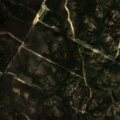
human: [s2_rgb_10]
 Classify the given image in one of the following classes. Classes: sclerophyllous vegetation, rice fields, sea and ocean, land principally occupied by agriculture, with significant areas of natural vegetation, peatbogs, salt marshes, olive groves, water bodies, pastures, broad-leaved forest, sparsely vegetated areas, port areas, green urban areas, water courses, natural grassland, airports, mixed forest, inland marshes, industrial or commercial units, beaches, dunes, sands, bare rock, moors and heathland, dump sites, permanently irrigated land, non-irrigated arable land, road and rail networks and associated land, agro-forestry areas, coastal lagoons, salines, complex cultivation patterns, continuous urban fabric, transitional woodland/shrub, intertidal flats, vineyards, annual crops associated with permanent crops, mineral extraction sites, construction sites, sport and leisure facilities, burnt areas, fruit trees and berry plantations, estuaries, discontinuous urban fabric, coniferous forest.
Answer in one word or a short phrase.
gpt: vineyards, broad-leaved forest